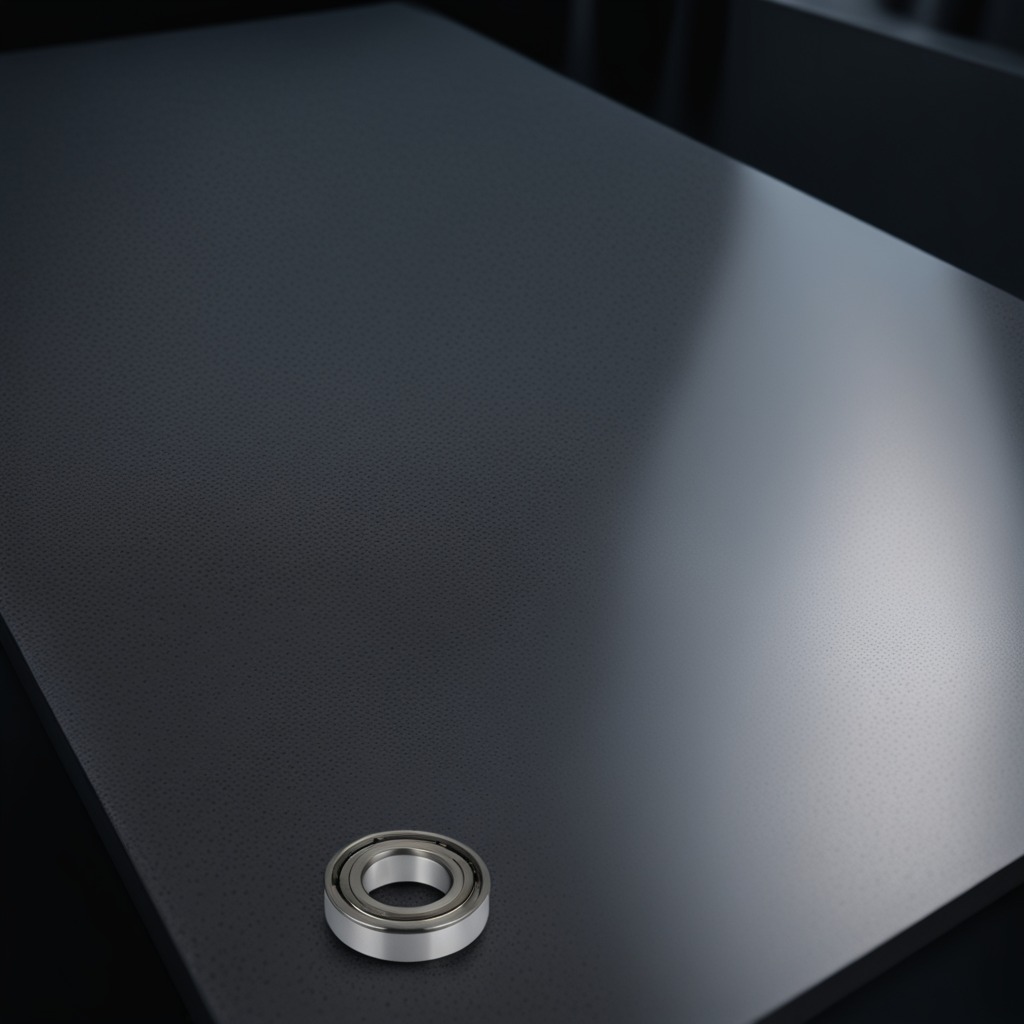
A metal ball bearing is lying on the granite table inside a workshop at night.